Question: I am developing a chrome extension, I load unpackage extension, the Extension Manager show the infomation 'background.html (invalid)' , and the extension is not working, such as the below picture:
(ps: I use the Chrome of Chinese Version, so I don't know what is the information in English Version)

when I refresh the extension, the extension is available, and a few seconds later, it's not working...go round and begin again, please help.
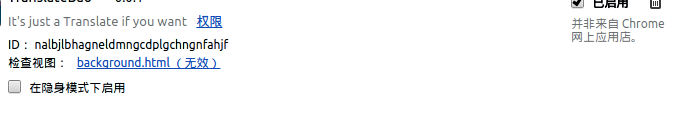
Answer: '(Wu Xiao )' is '(inactive)' in the English version of Chrome. It means that your background.html is declared as an <URL>, which will be closed when Chrome detects that it has been idle for a while.
If your extension does not work under these conditions, then edit your 'manifest.json' file and change '"persistent": false' to '"persistent": true' to make turn it into a persistent <URL>.